Field crop: tomato
Growth stage: 2
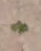
Species: solanum